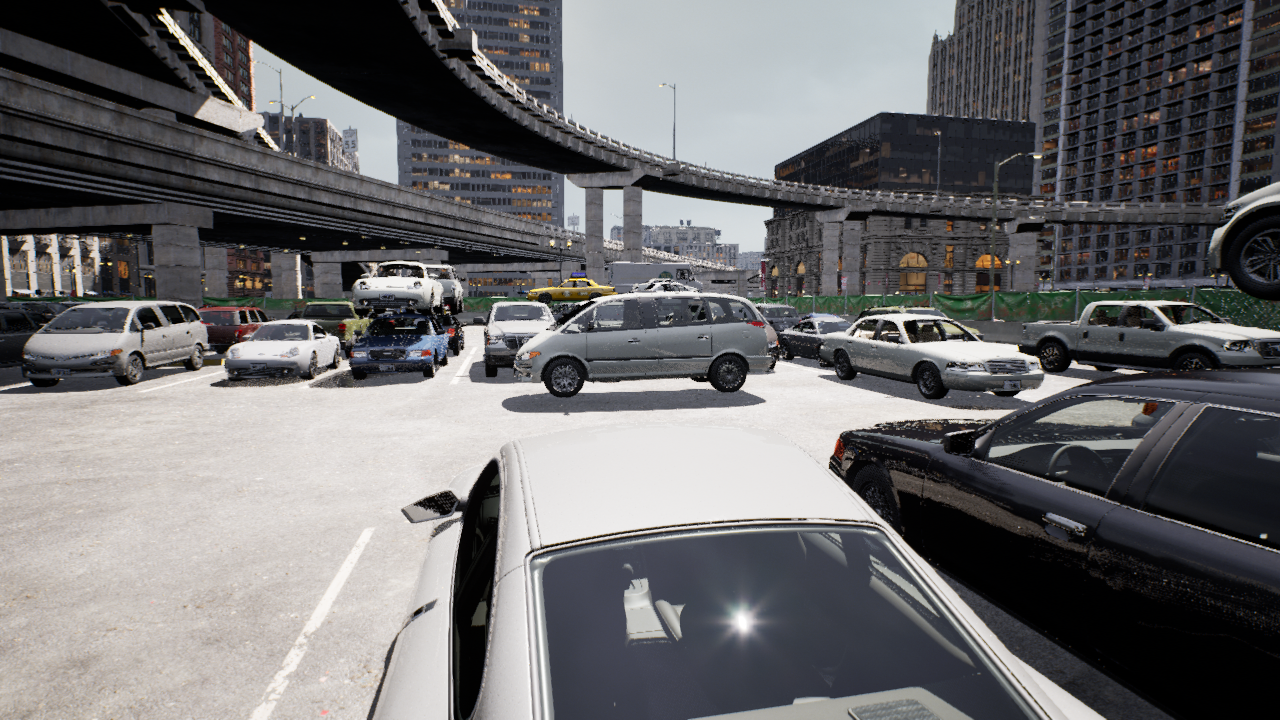
Venue: arterial
Lighting: clear day
Vehicle rig: minivan